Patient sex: F
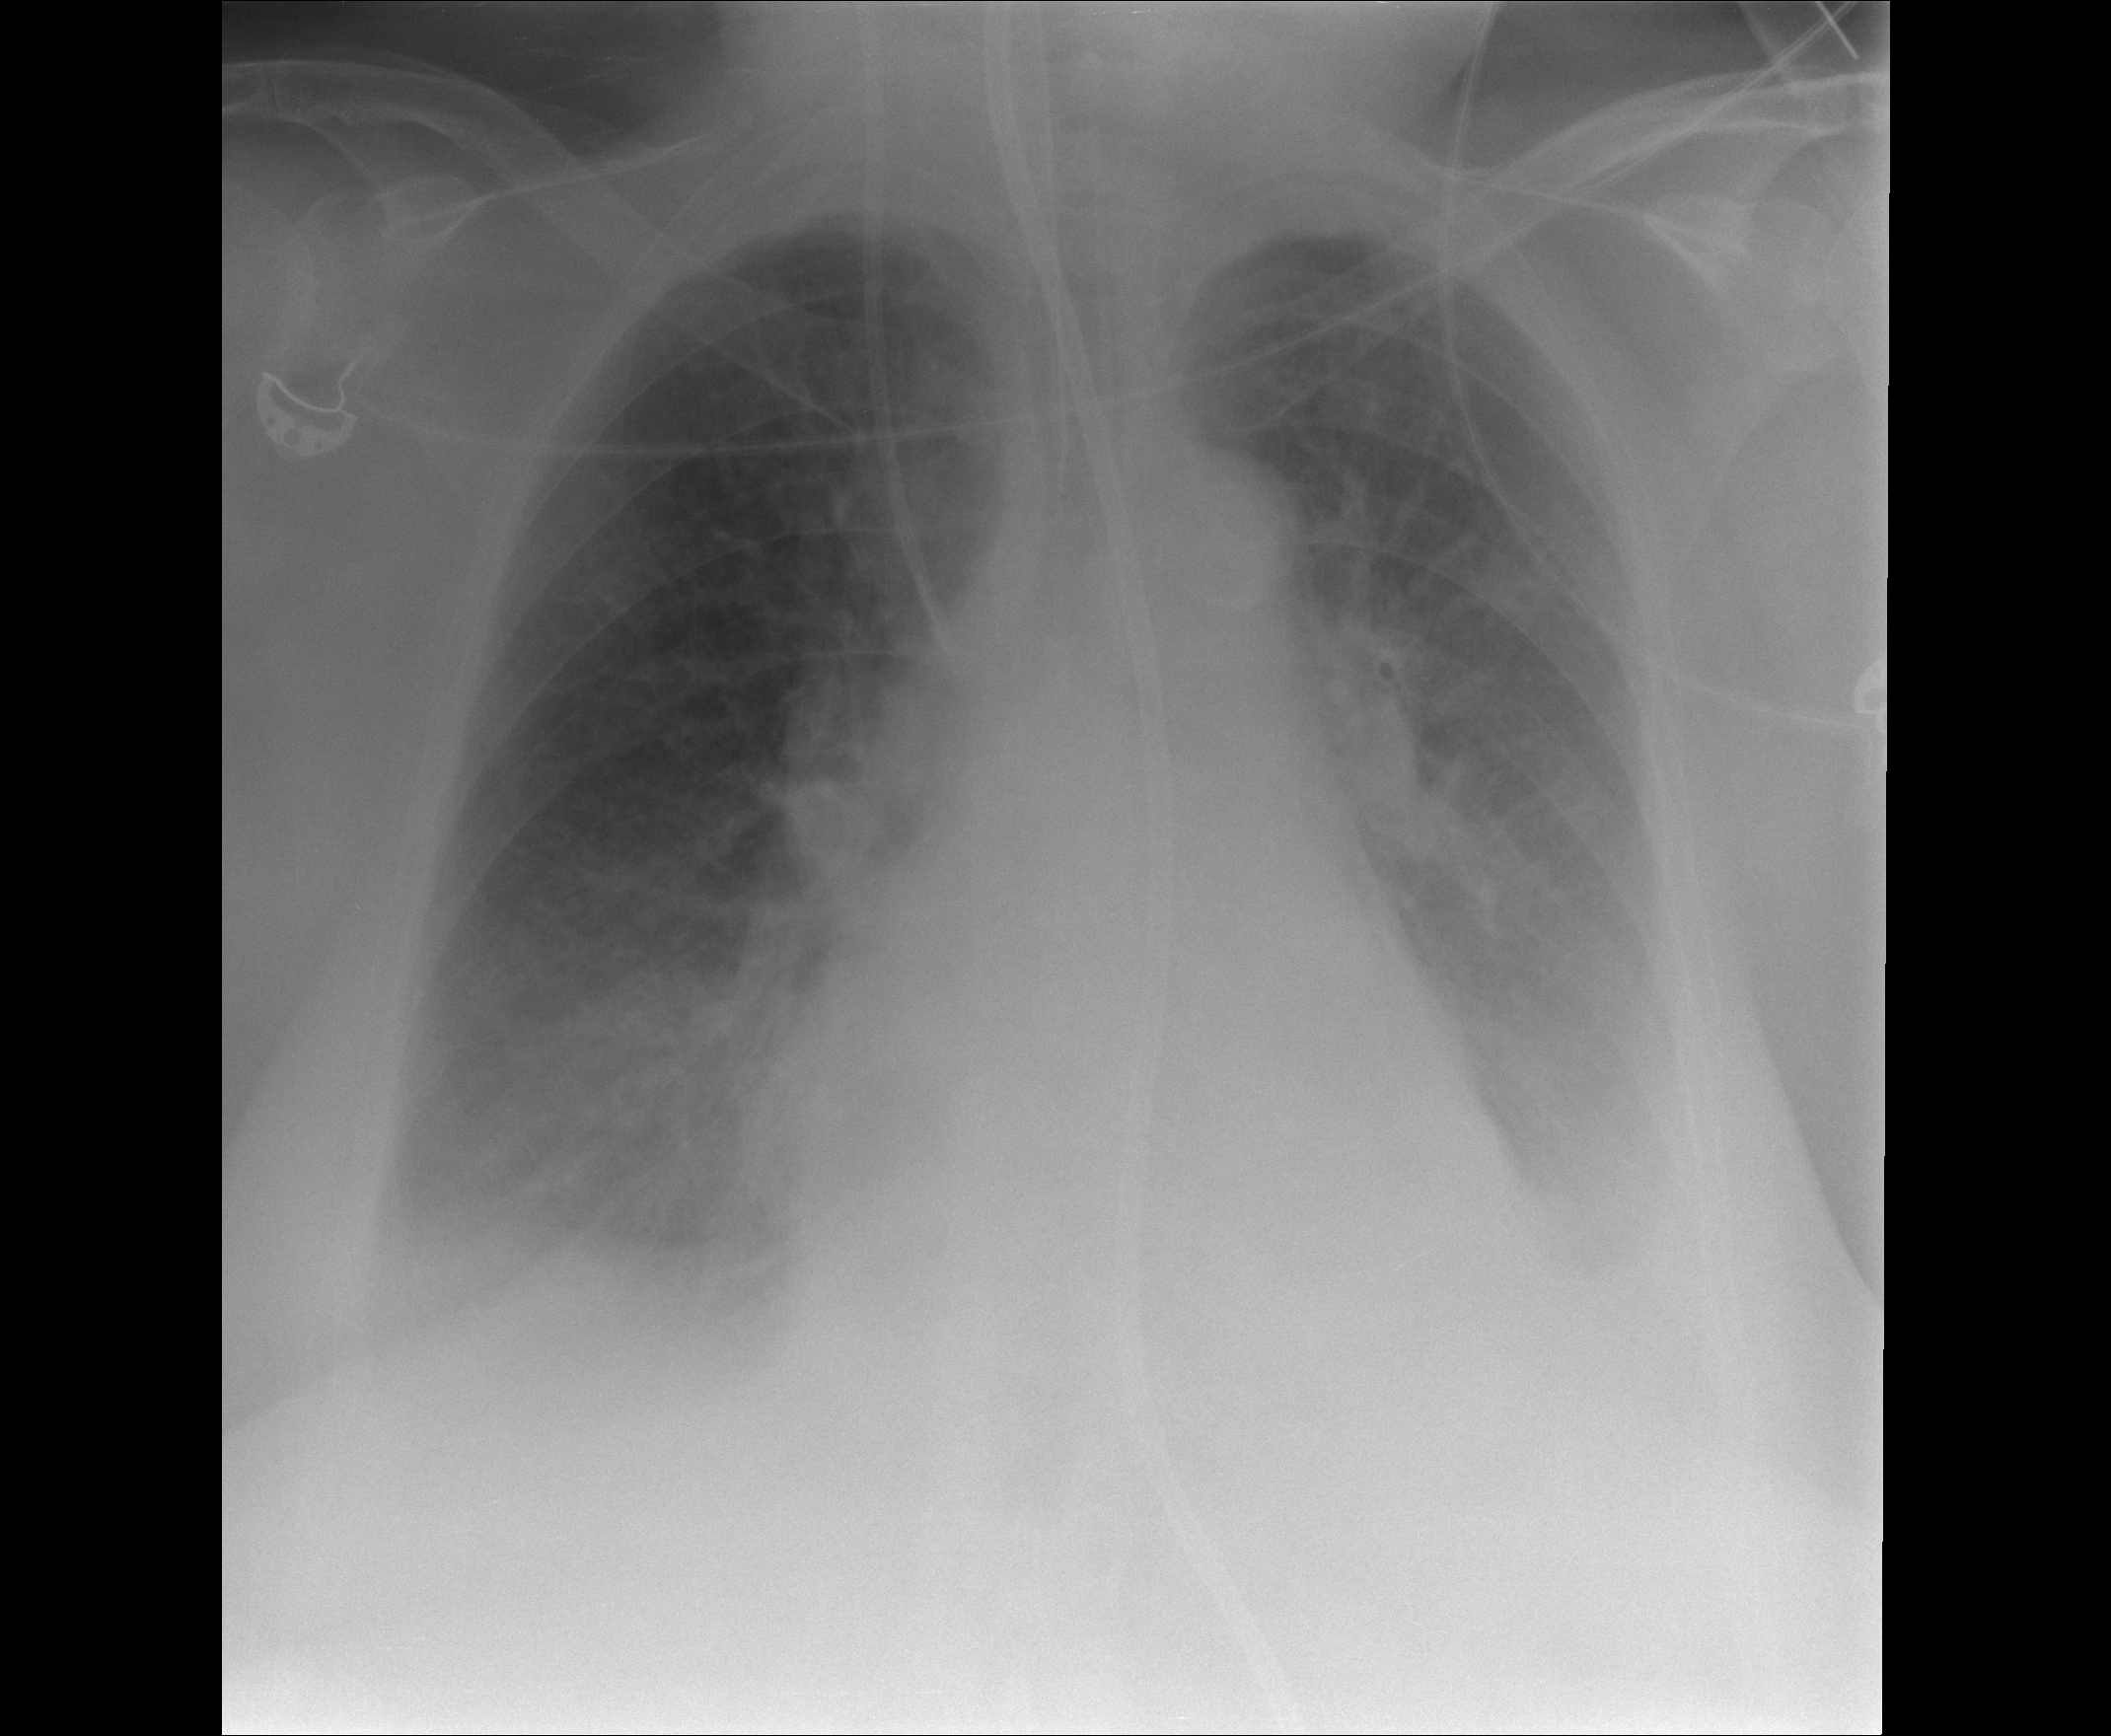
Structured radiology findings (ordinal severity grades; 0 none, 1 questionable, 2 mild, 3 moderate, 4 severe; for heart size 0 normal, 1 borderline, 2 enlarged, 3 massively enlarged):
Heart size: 2
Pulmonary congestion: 2
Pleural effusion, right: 3
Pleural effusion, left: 3
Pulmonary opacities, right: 2
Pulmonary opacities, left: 2
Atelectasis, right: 1
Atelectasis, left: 2